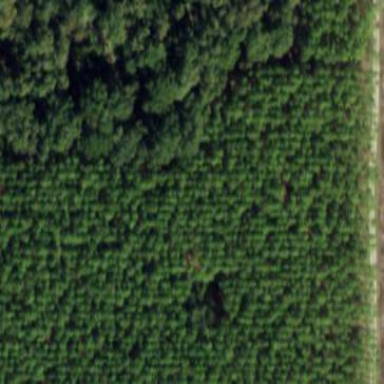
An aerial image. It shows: Forest with needle-leaved trees.